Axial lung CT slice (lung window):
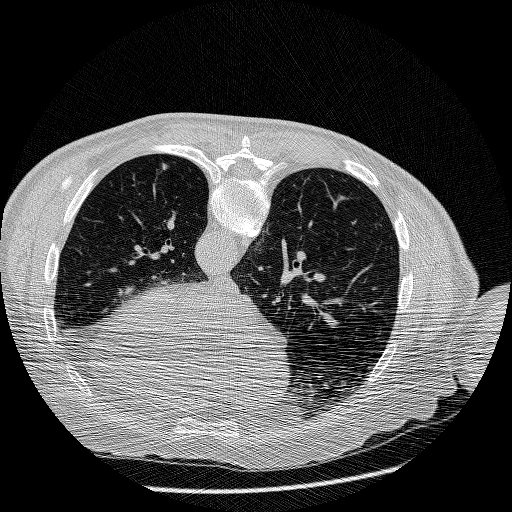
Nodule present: yes
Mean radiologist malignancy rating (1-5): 2.75